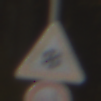
Verkehrszeichen: SchneeOderEisglaette
Zusatzzeichen unten: VerbotUeberholenEinspurigeFahrzeuge
Umgebung: Outdoor, Urban
Tageszeit: Night
Wetter: Clear
Licht: Artificial
Jahreszeit: NotSpecified
Kontrast: HighContrast